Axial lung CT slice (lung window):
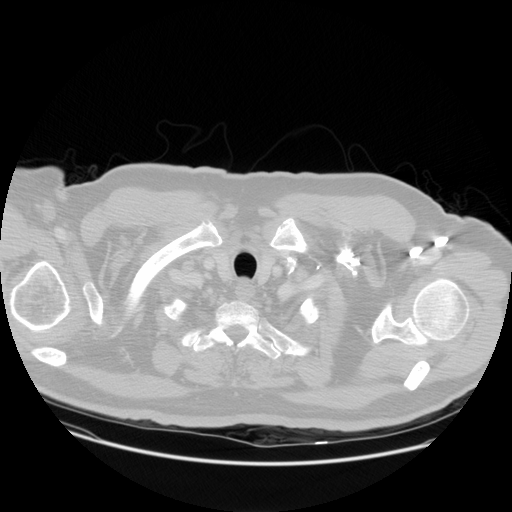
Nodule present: no